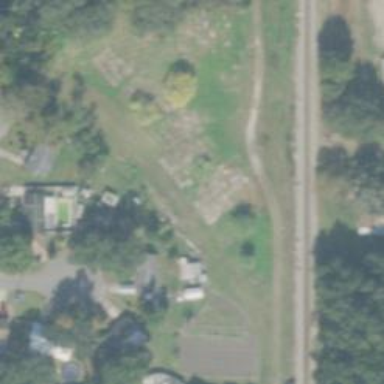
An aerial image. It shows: Abandoned railway.